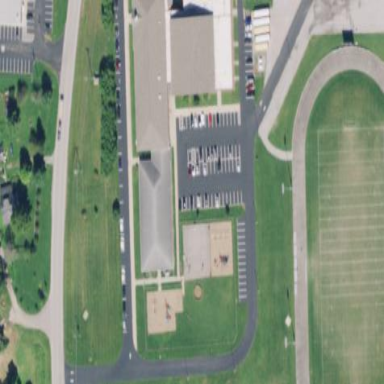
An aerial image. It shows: School building.